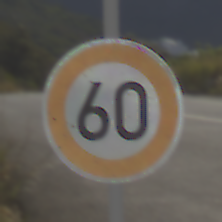
Verkehrszeichen: Geschwindigkeit60
Umgebung: Outdoor, RoadRail
Tageszeit: MorningAfternoon
Wetter: PartlyCloudy
Licht: Natural
Jahreszeit: NotSpecified
Kontrast: HighContrast